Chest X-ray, PA view. Patient: 59 years old, sex M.
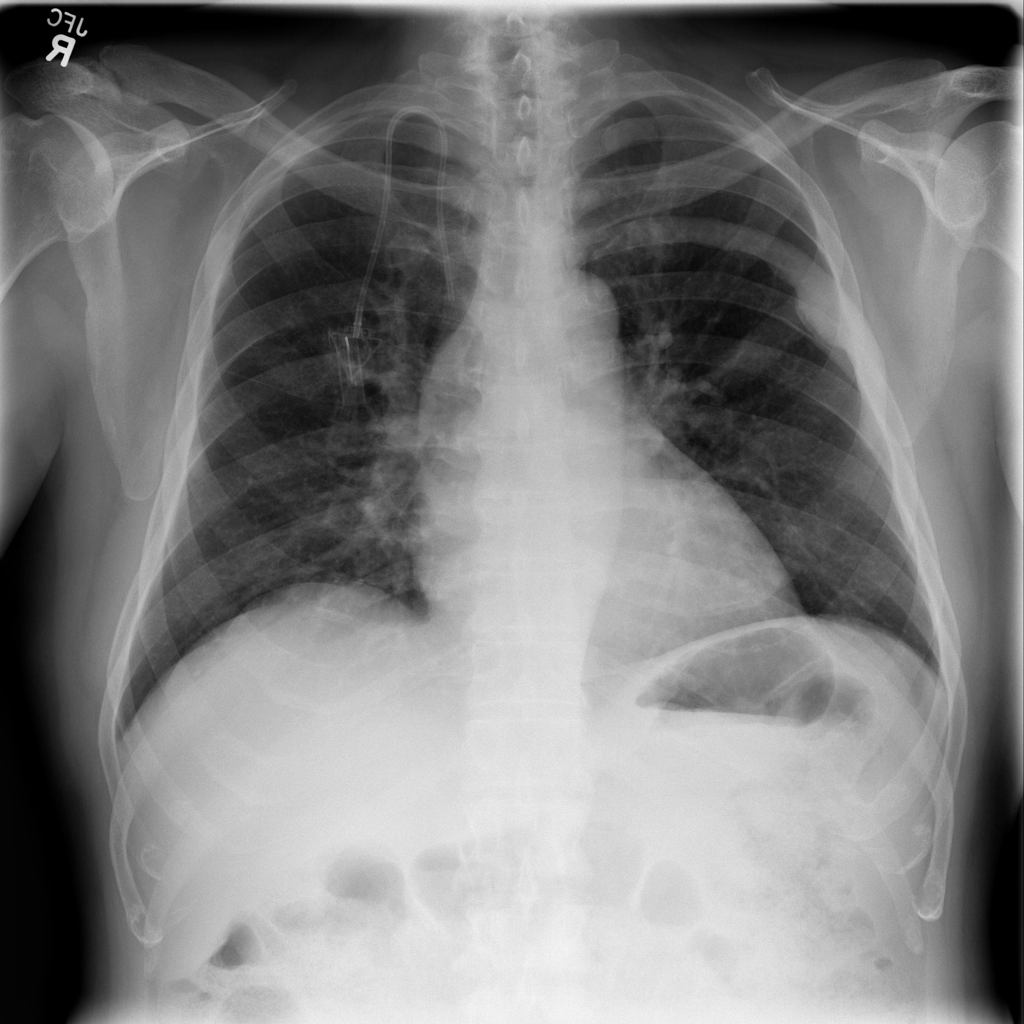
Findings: No Finding